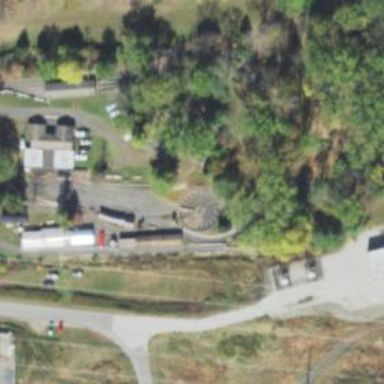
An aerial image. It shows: Miniature railway bridge.